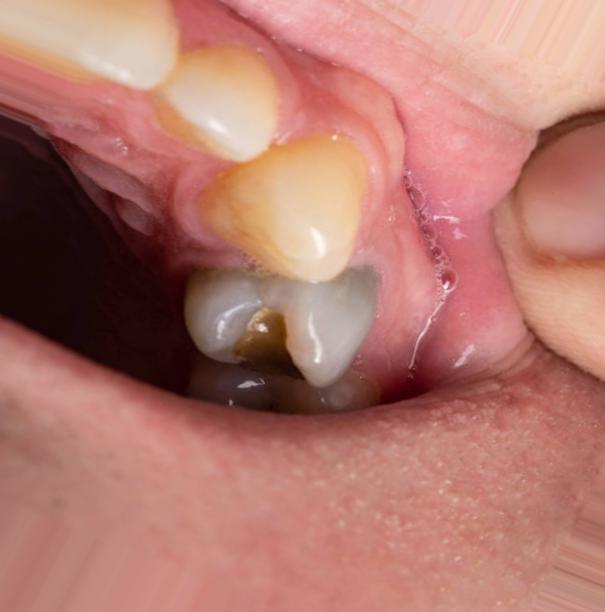
Condition: Caries